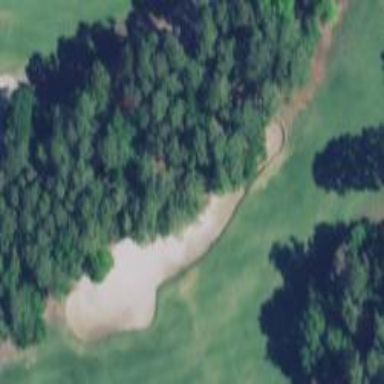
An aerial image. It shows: Grassy area designated as golf fairway.